Question: I have a filter applied on column F based on a criteria (>1) 'rng.AutoFilter Field:=6, Criteria1:=">1"' where rng is set for the data via VBA earlier.
Now from the filtered rows I want to apply another filter on Col E (5) and cycle through each of the unique visible values in Col E and perform some comparisons on the data and determine whether to keep it or delete those rows- but I don't know what values would be shown - that depends on the first filter - how do I accomplish this?
Here is the whole code so far:
'''
Sub CashFlowReporting()
Dim Dest, Source As Workbook
Dim DestCell As Range
Dim sh, ws, data As Worksheet
Dim x, y, r, c, m, s As Integer
Dim fname, sname, txt As String
Dim starttime, endtime, dtDate As Date
Dim ans As VbMsgBoxResult
Dim rng, rng1 As Range
Application.ScreenUpdating = False
Application.DisplayAlerts = False
starttime = Now
fname = Application.GetOpenFilename(FileFilter:="Excel Files (*.xls;*.xlsx;*.xlsm), *.xls;*.xlsx;*.xlsm", Title:="Select the Term Changes Query Results file.")
If fname = False Then Exit Sub
ans = MsgBox("Is " & fname & "the Term Changes Query Results excel file?", vbYesNo)
If ans = vbYes Then
Workbooks.Open Filename:=fname
Else
MsgBox ("Please run the cash flow report genrator again and select the query results file.")
Exit Sub
End If
Set Source = ActiveWorkbook
Set sh = ActiveSheet
sh.Range("E:F").Insert Shift:=xlToRight, CopyOrigin:=xlFormatFromLeftOrAbove
Range("E1").Value = "Number_Site"
Range("F1").Value = "Count Num_Site"
Range("E2").FormulaR1C1 = "=RC[-3]&RC[-1]"
r = Range("A1").End(xlDown).Row
Range("E2", Cells(r, "E")).FillDown
Columns("E:F").AutoFit
Set rng = Range("A1")
Set rng = Range(rng, rng.End(xlToRight))
Set rng = Range(rng, rng.End(xlDown))
rng.Name = "Data"
Range("A2", Range("A2").End(xlDown)).Name = "Date"
Range("E2", Range("E2").End(xlDown)).Name = "Num_site"
sh.Sort.SortFields.Clear
sh.Sort.SortFields.Add Key:=Range("Num_site") _
, SortOn:=xlSortOnValues, Order:=xlAscending, DataOption:=xlSortNormal
sh.Sort.SortFields.Add Key:=Range("Date") _
, SortOn:=xlSortOnValues, Order:=xlAscending, DataOption:=xlSortNormal
With sh.Sort
.SetRange Range("Data")
.Header = xlYes
.MatchCase = False
.Orientation = xlTopToBottom
.SortMethod = xlPinYin
.Apply
End With
Range("F2").Formula = "=countif($E$2:$E$1000,E2)"
Range("F2", Cells(r, "F")).FillDown
rng.AutoFilter field:=6, Criteria1:=">1"
Set rng1 = rng.Rows.SpecialCells(xlCellTypeVisible)
rng1.Select
'''
I would now want to filter based on field 5 but for each unique value within that field (cycle through it - in this case just 2 - could be more)
Here is a link to the screenshot screenshot of the data with the first filter applied on Col F, now I would like to cycle through the 2 unique values (in this case) in Col E based on this filter:

If there is a more elegant solution than filter then I am open to that - I have tried Pivots and advanced filters but could not figure out a solution.
Thanks in advance and all help is appreciated.
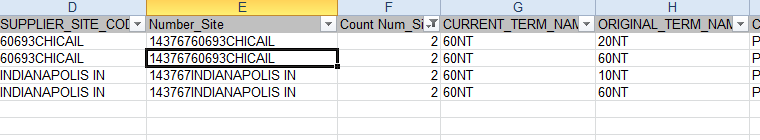
Answer: While a Scripting.Dictionary may make locating unique values a bit easier, it only takes a couple lines of extra code to duplicate the dictionary's 'Exists' functionality.
'''
Dim rng As Range, ctv As Range, f As Long, vFLTR As Variant
vFLTR = ChrW(8203)
With ActiveSheet 'set this worksheet reference properly!
If .AutoFilterMode Then .AutoFilterMode = False
Set rng = .Cells(1, 1).CurrentRegion
With rng
.AutoFilter Field:=6, Criteria1:=">1"
If Application.Subtotal(103, .Columns(5)) > 1 Then
With rng.Offset(1, 0).Resize(.Rows.Count - 1, .Columns.Count)
For Each ctv In .Columns(5).Cells.SpecialCells(xlCellTypeVisible)
If Not CBool(InStr(1, vFLTR, ChrW(8203) & ctv.Value & ChrW(8203), vbTextCompare)) Then
vFLTR = vFLTR & ctv.Value & ChrW(8203)
End If
Next ctv
vFLTR = Left(vFLTR, Len(vFLTR) - 1): vFLTR = Right(vFLTR, Len(vFLTR) - 1)
vFLTR = Split(vFLTR, ChrW(8203))
End With
For f = LBound(vFLTR) To UBound(vFLTR)
.AutoFilter Field:=5, Criteria1:=vFLTR(f)
MsgBox "pause and look"
.AutoFilter Field:=5
Next f
End If
.AutoFilter
End With
End With
'''
I wrote that while waiting for you to provide the framework that it belongs in but you can certainly see the process of first collecting a unique set of visible values then cycling through them for a additional filtered column.